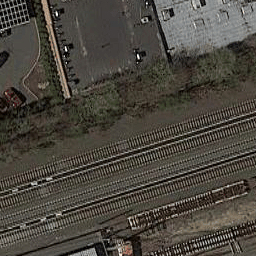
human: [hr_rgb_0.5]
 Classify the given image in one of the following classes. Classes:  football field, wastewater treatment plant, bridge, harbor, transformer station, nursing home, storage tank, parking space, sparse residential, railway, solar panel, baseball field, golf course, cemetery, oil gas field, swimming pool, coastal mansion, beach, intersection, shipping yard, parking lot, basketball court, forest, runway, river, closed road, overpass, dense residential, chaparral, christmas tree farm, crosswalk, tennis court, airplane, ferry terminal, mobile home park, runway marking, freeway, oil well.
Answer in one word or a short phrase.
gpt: railway